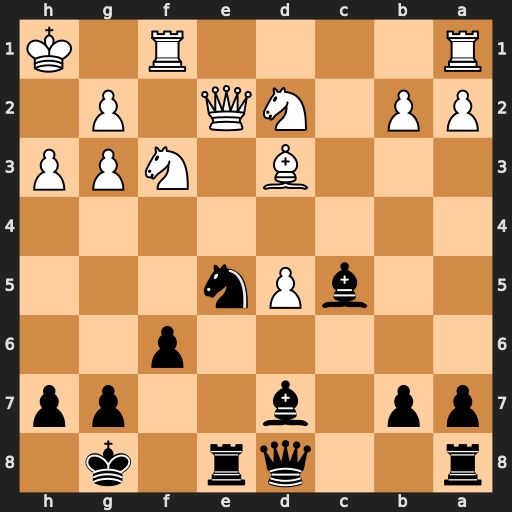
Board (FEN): r2qr1k1/pp1b2pp/5p2/2bPn3/8/3B1NPP/PP1NQ1P1/R4R1K
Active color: b
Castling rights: -
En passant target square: -
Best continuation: Nxf3 Qxf3 Re3 Qxe3 Bxe3